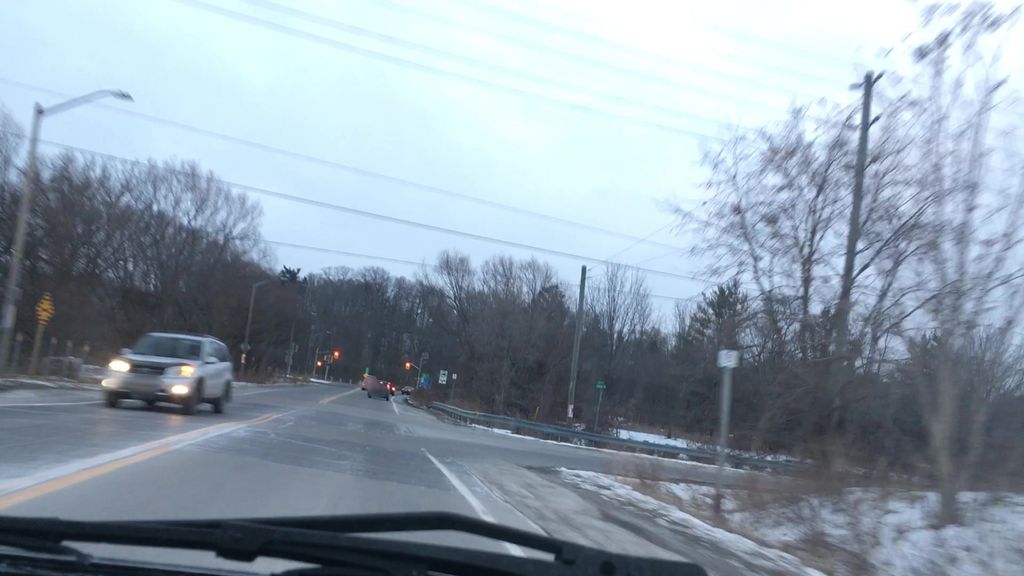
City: hamilton